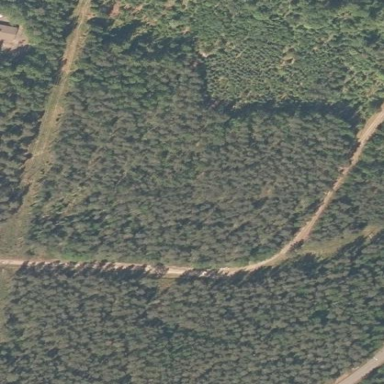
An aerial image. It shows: Woodland with evergreen needle-leaved trees.